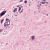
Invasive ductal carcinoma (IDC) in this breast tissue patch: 0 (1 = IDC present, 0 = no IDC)